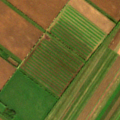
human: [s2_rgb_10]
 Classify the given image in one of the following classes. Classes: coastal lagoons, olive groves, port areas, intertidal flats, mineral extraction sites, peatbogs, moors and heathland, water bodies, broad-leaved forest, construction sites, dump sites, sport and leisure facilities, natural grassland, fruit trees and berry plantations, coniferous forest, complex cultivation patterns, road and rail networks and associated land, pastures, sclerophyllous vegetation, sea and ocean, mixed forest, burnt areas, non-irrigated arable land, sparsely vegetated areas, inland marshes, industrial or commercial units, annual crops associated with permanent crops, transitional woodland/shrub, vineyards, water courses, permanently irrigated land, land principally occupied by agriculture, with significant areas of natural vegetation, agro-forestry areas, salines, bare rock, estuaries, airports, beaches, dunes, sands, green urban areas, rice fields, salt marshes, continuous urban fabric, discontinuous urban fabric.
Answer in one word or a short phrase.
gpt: non-irrigated arable land